Question: I'm a software engineer working on DSP for the first time.
I'm successfully using an FFT library that produces frequency spectrums. I also understand how the FFT works in terms of its inputs and outputs, in particular the contents of the two output arrays:

Now, my problem is that I'm reading some new research reports that suggest that I extract: .
1. What are the 'FFT coefficients'? Are those the values of the Real and Imaginary arrays shown above, which (from my understanding) correspond to the amplitudes of the constituent cosine and sine waves?
2. What is the 'energy' of the FFT coefficients? Is that terminology from statistics or from DSP?
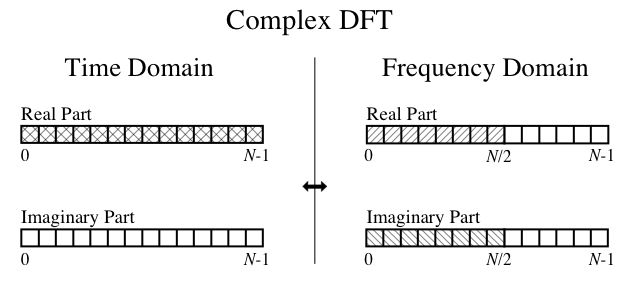
Answer: 1. You are correct. FFT coefficients are the signal values in the frequency domain.
2. "Energy" is the square modulus of the coefficients. The total energy (sum of square modulus of all values) in either time or frequency domain is the same (see Parseval's Theorem).